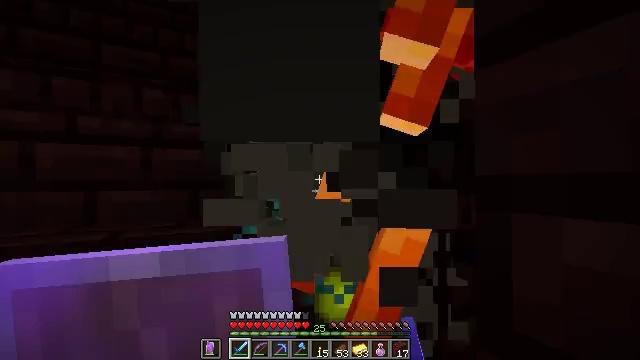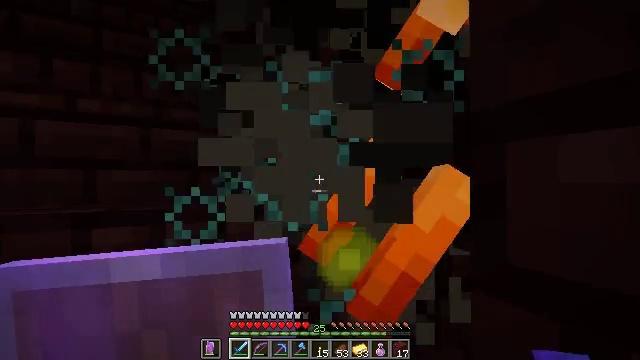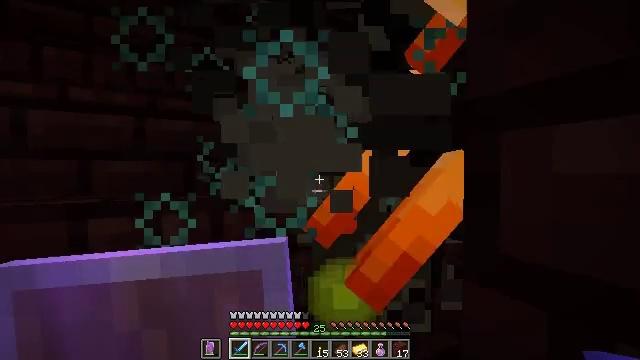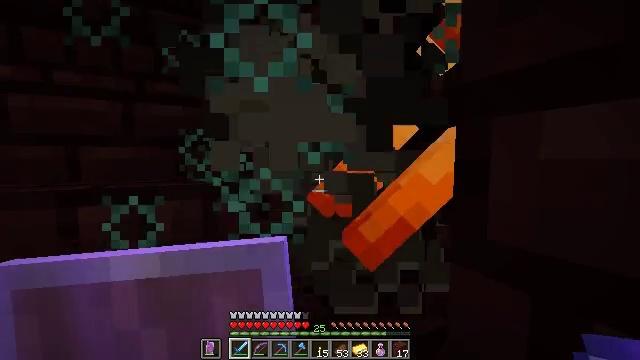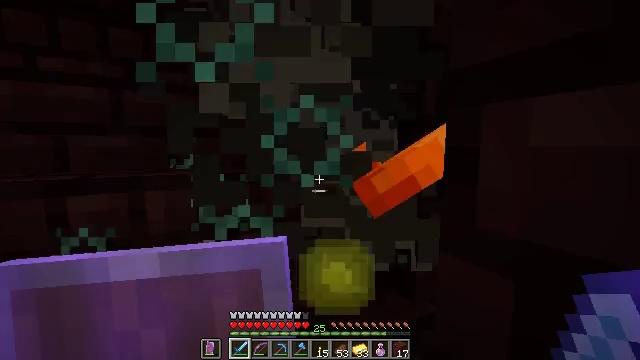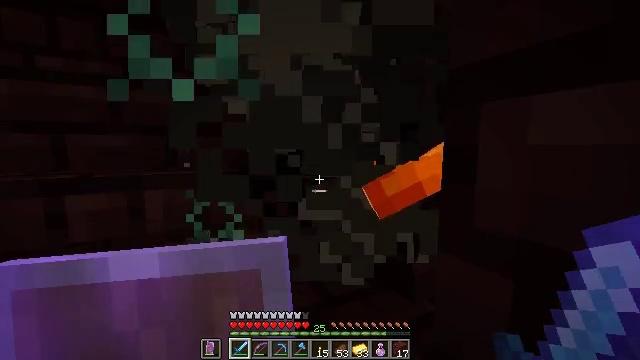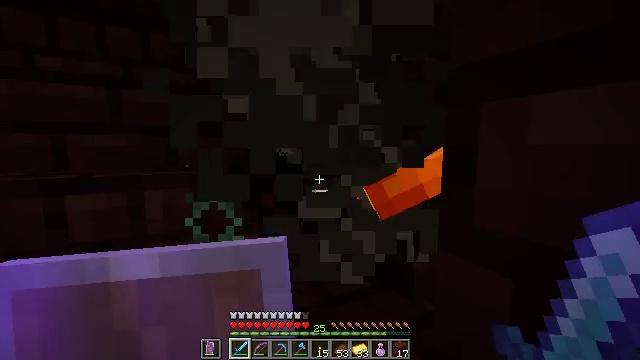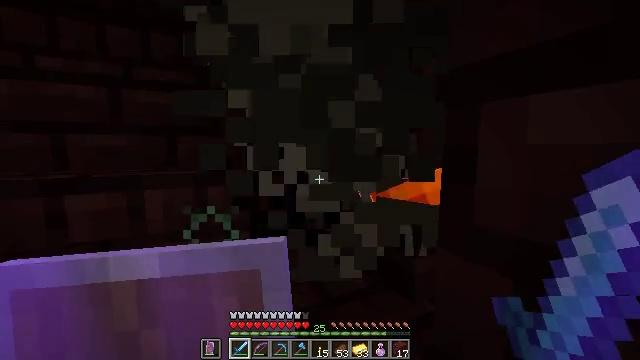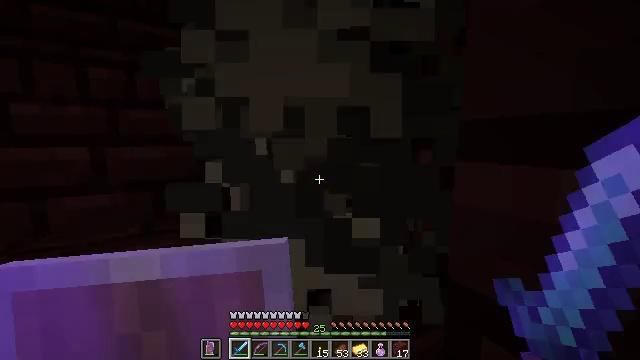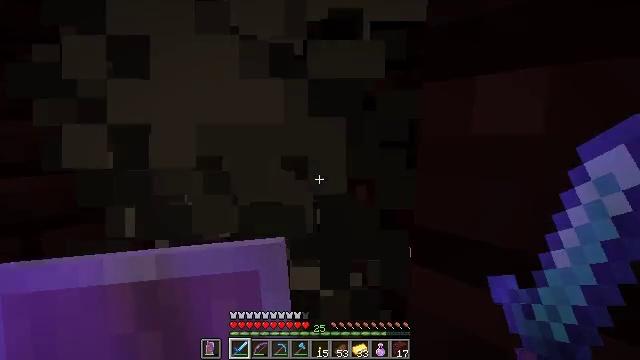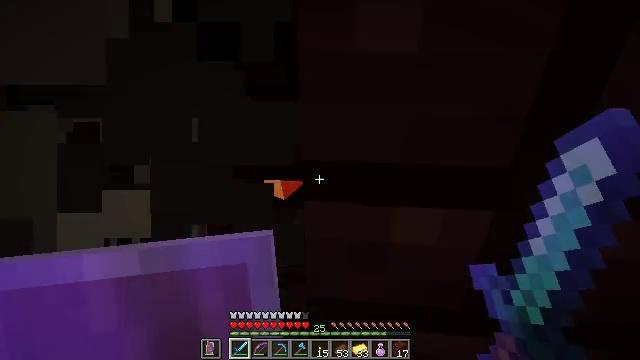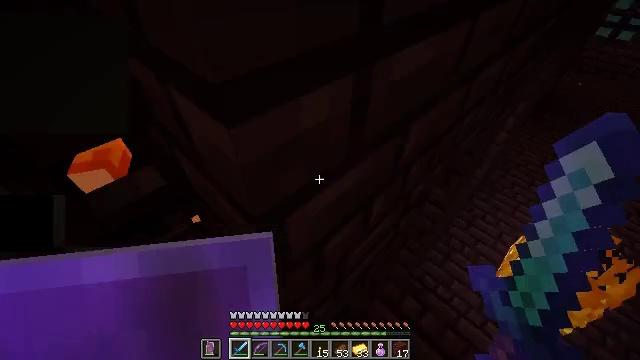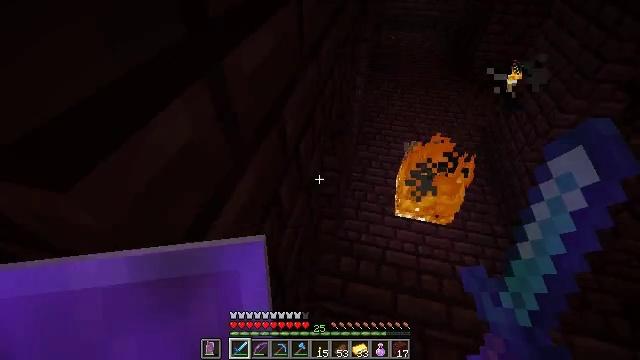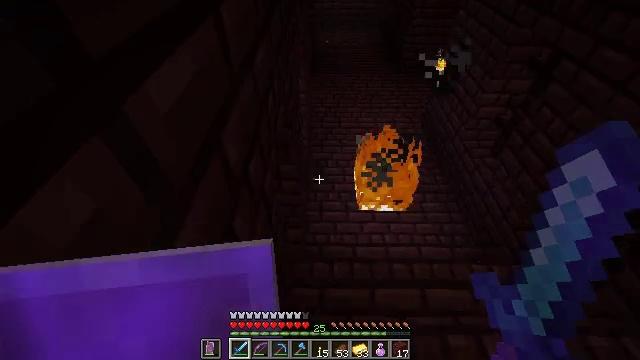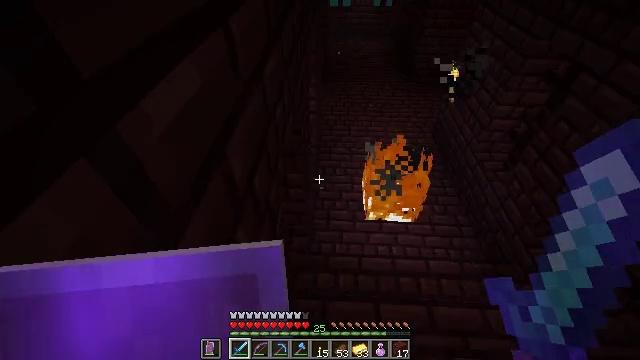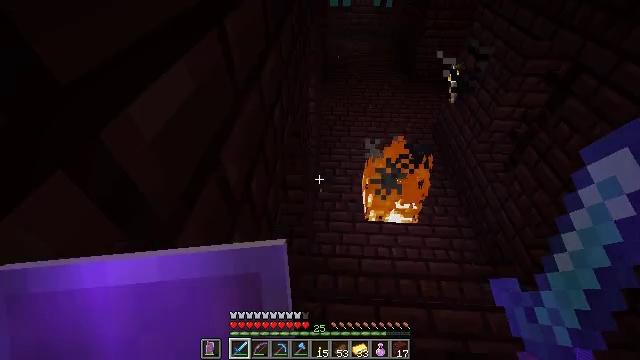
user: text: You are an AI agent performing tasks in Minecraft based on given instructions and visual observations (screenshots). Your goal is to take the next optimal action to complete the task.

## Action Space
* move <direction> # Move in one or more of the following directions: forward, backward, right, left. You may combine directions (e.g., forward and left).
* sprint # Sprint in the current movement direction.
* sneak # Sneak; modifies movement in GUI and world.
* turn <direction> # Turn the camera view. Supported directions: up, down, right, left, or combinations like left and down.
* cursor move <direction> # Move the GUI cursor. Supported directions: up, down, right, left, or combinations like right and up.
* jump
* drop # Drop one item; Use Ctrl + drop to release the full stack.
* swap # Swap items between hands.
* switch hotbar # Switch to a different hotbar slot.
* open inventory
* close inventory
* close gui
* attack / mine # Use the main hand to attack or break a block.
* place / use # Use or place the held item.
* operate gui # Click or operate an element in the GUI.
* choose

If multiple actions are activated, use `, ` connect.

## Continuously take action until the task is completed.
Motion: motion action
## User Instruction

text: Remove the fire source.
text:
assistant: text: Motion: attack / mine
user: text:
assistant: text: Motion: turn down
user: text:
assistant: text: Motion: turn right and down
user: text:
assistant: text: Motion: turn down
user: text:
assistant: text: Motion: no_op
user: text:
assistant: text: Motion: no_op
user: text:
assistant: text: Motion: no_op
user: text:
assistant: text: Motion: move forward, turn right and down
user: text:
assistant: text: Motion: move forward, turn right and down
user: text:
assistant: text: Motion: move forward and move left, turn right and down
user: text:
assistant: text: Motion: move forward and move left, turn right and down
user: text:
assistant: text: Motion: move forward, turn right and down
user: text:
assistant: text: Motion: turn right
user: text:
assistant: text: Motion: turn left and up
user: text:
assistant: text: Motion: no_op
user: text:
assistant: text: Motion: move forward and move right
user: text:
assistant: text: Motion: move forward and move right
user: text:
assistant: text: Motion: move forward and move right
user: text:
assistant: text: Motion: move forward and move right, turn right and up
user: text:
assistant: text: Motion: move forward and move right
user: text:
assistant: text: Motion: move forward and move right, turn right and down
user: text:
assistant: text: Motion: move forward, turn down
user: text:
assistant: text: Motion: move forward, turn down
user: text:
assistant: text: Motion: move forward
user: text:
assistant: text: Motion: move forward, turn down, attack / mine
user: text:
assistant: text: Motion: move forward, turn up, attack / mine
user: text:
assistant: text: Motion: move forward
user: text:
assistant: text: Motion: move forward and move right
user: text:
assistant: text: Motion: move forward and move right
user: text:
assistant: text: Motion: no_op